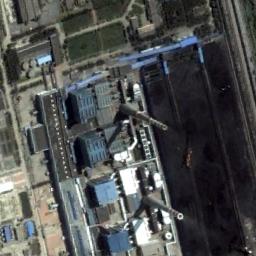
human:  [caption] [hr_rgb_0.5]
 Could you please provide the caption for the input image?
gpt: There are many buildings of different shapes next to the thermal power station .

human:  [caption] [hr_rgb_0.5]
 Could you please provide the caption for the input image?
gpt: The thermal power station is next to some buildings and trees .

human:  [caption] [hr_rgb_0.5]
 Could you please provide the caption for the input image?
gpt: There is a thermal power station and a house in the open space by the road .

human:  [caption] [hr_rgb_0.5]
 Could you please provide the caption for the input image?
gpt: In the thermal power station, there are neatly planned plants and equipment, two chimneys are smoking one, and there is a coal yard next to it .

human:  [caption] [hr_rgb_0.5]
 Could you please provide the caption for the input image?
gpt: There are some buildings and two chimneys on the thermal power station .